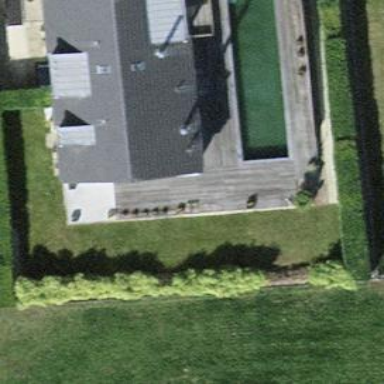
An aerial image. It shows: Bungalow.